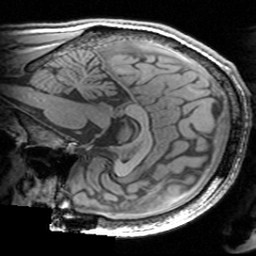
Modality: T1w
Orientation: sagittal
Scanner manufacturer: siemens
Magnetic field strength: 3 T
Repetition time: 1.63 s
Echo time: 0.00311 s